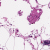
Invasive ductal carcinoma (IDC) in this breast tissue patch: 0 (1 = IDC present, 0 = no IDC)